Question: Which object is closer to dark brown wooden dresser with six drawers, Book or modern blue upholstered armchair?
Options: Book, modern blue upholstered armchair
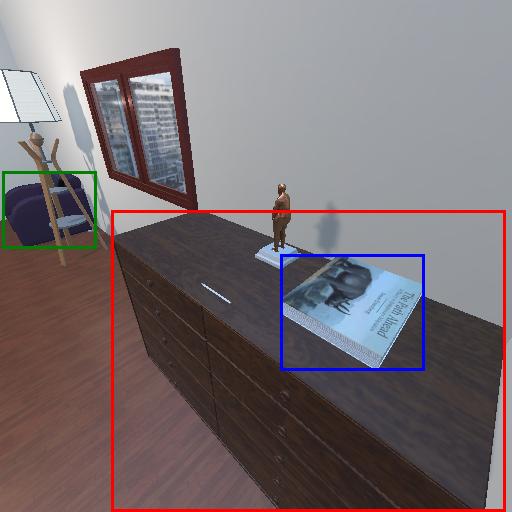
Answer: Book